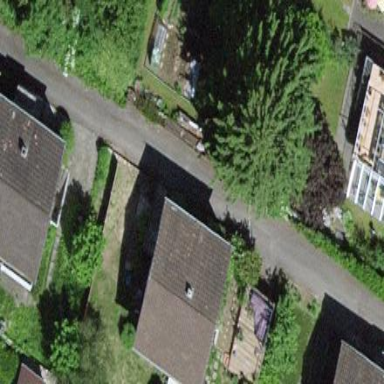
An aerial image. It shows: Detached building.